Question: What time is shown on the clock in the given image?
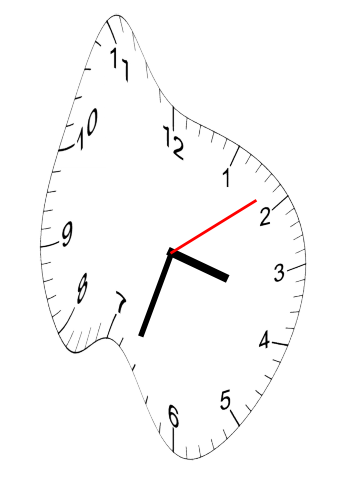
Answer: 03:33:09